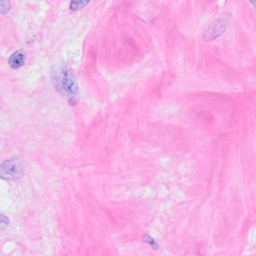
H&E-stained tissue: Breast